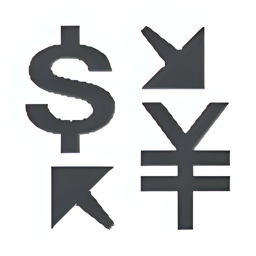
Name: currency exchange
Emoji: 💱
Group: Symbols
Sub-group: currency